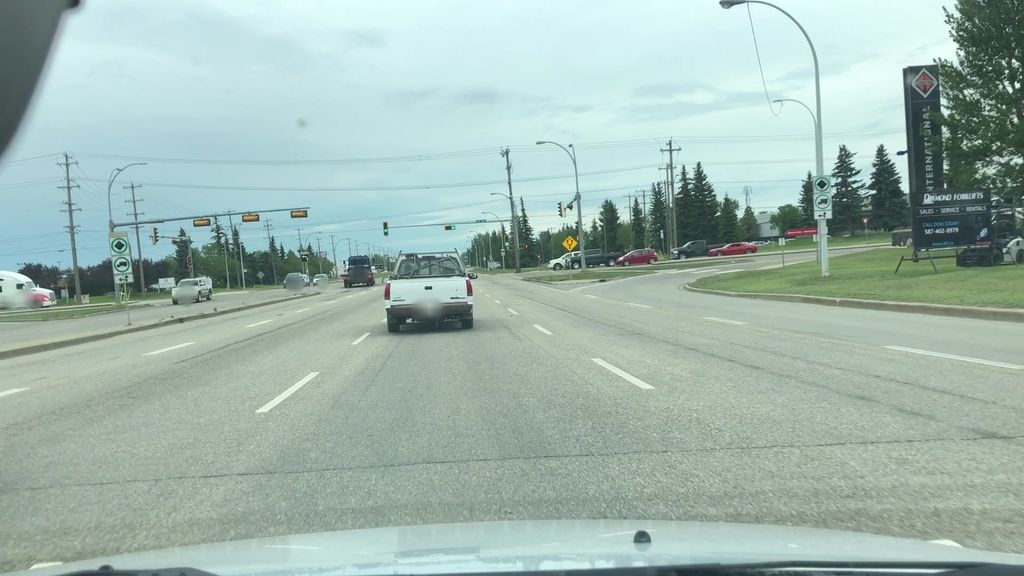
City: edmonton